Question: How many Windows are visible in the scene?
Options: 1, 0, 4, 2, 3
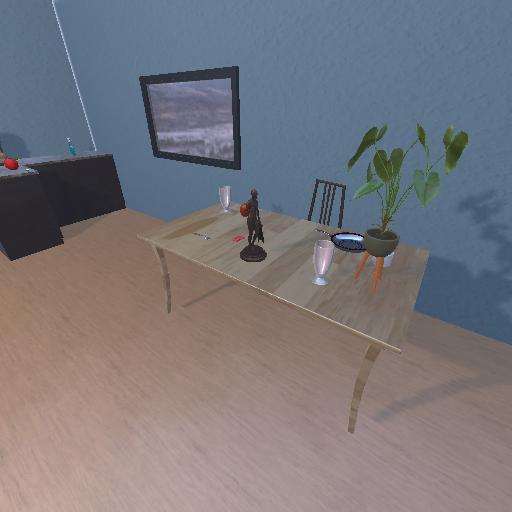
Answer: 1